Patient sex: M
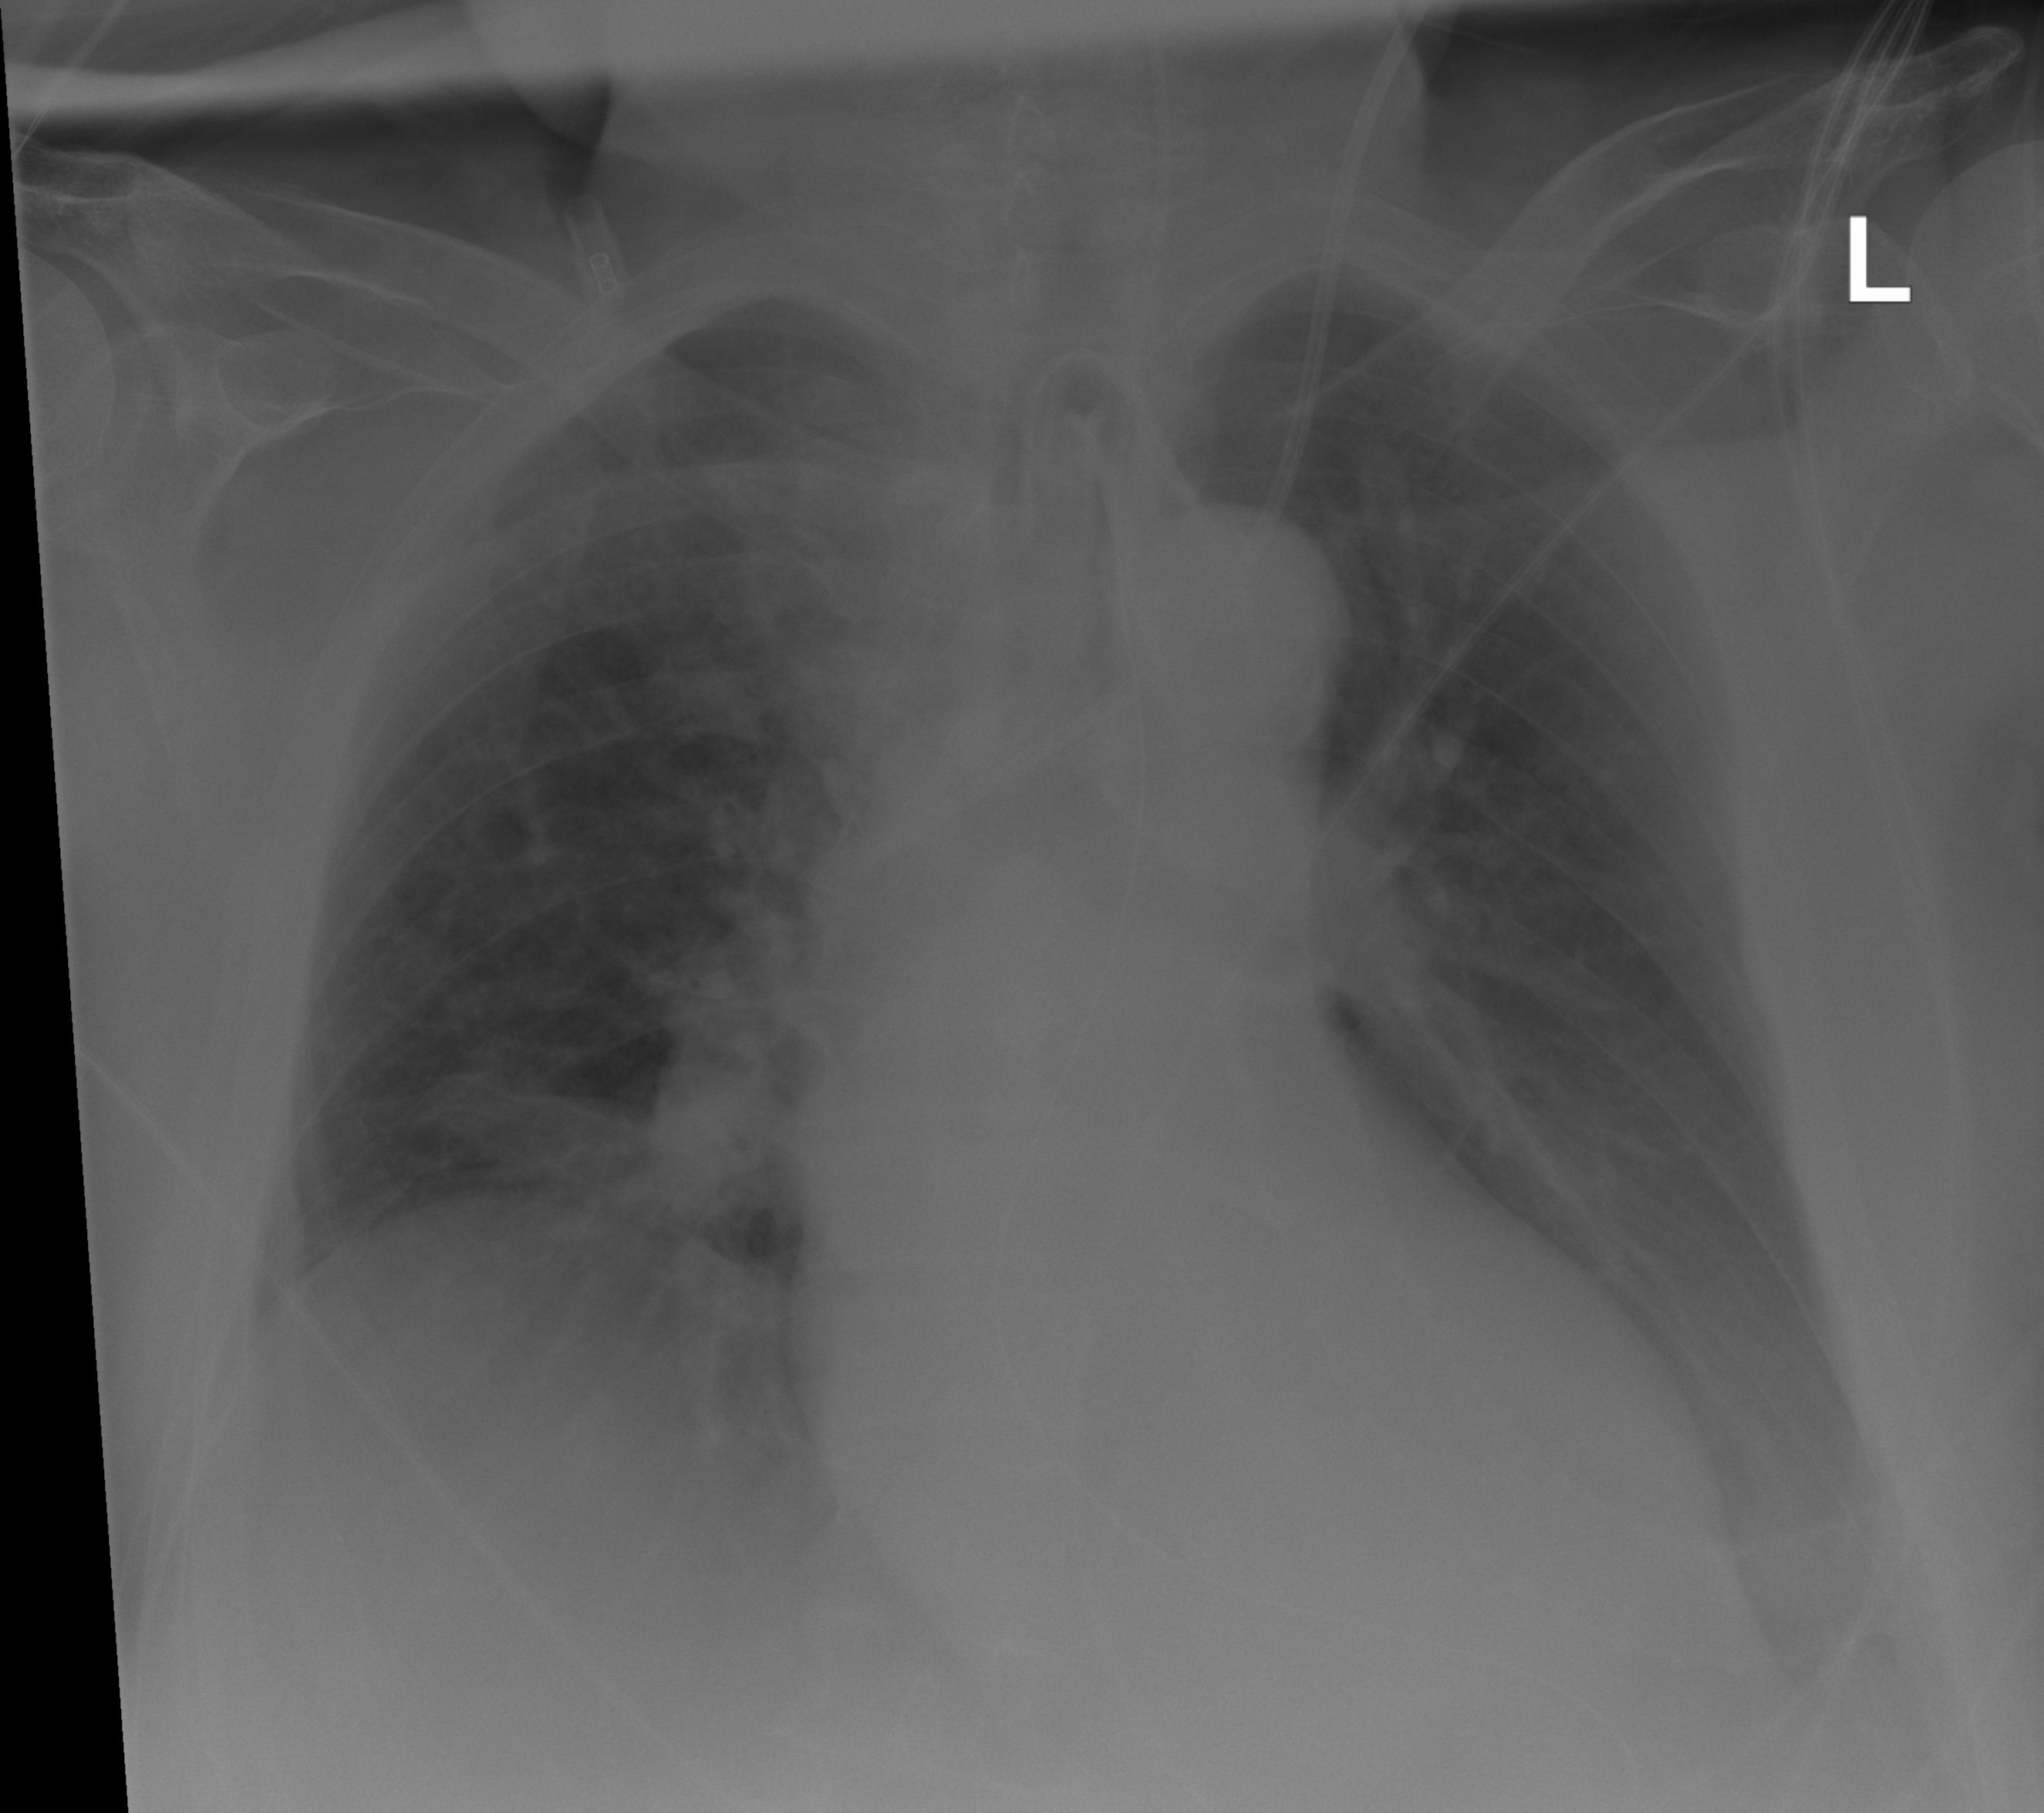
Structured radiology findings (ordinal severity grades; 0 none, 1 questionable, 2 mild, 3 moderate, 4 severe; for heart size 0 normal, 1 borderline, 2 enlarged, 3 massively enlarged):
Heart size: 2
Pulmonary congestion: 0
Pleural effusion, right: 0
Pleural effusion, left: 2
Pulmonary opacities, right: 0
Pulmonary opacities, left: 0
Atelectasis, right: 2
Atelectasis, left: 2